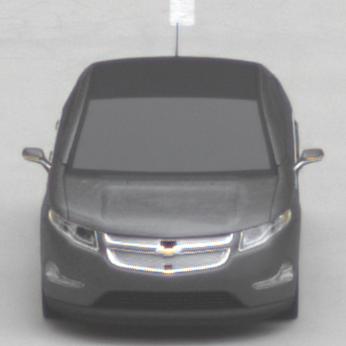
Make: Chevrolet
Model: Volt
Detailed model: Volt
Model produced from: 2011/11
Model produced until: 2014/08
Doors: 5
Color: gray
Road condition: dry road
Daytime: morning or afternoon
Contrast: low contrast